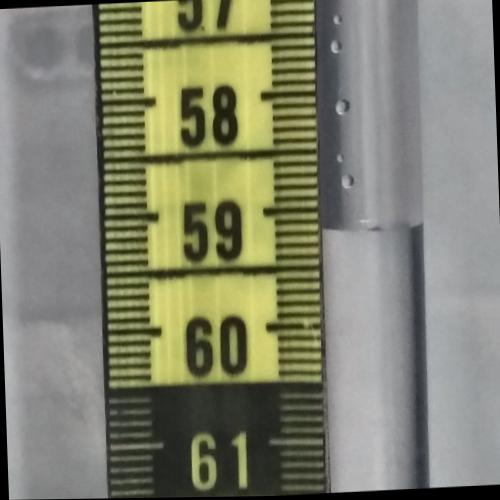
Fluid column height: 59.2 cm